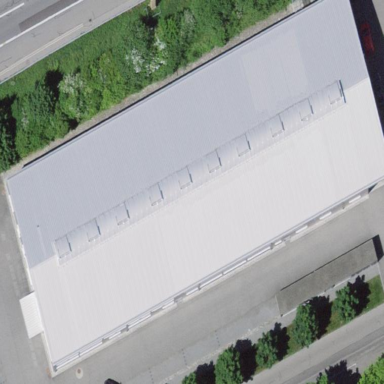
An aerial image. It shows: Industrial building.